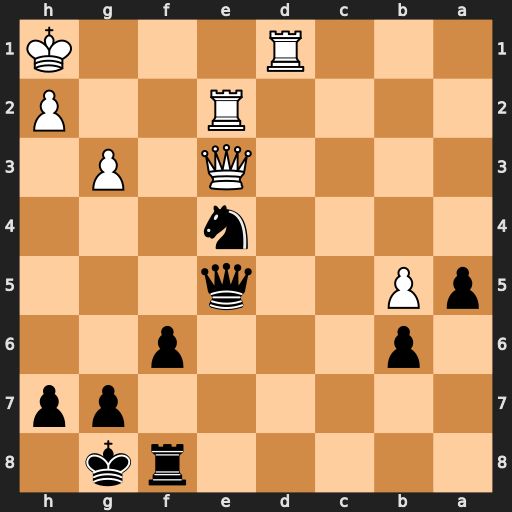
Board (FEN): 5rk1/6pp/1p3p2/pP2q3/4n3/4Q1P1/4R2P/3R3K
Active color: b
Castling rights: -
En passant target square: -
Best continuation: Nc3 Rde1 Nxe2 Qxe5 fxe5